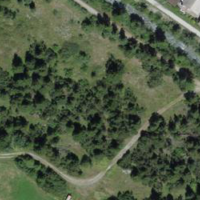
EUNIS habitat code: 26
Species observed at this site:
Oxytropis campestris
Turdus pilaris
Cerastium tomentosum
Sedum acre